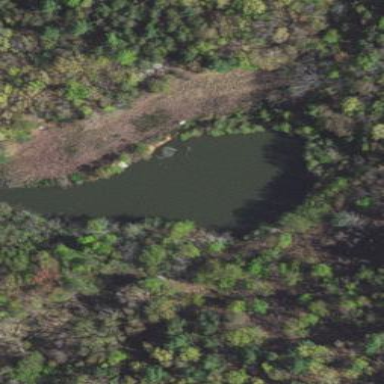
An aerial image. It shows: Serene pond surrounded by nature.